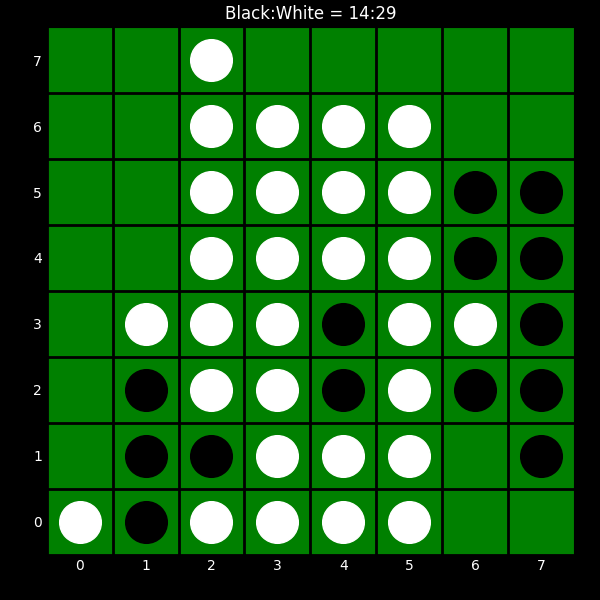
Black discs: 14
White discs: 29